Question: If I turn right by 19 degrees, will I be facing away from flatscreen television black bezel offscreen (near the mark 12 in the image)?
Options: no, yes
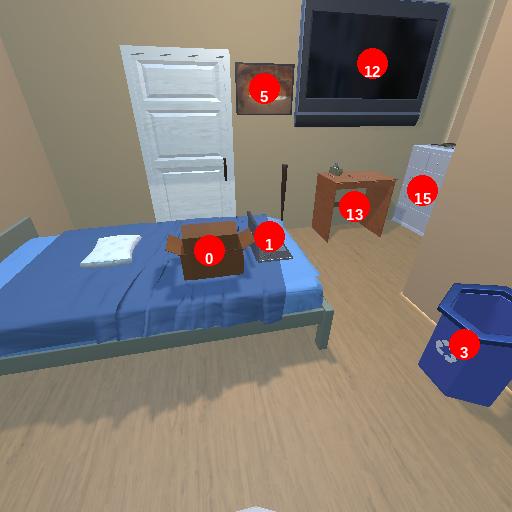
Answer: no